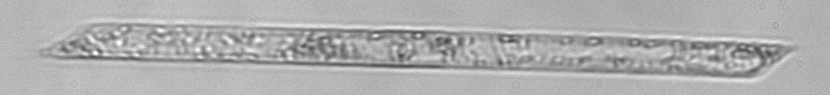
Label: Rhizosolenia